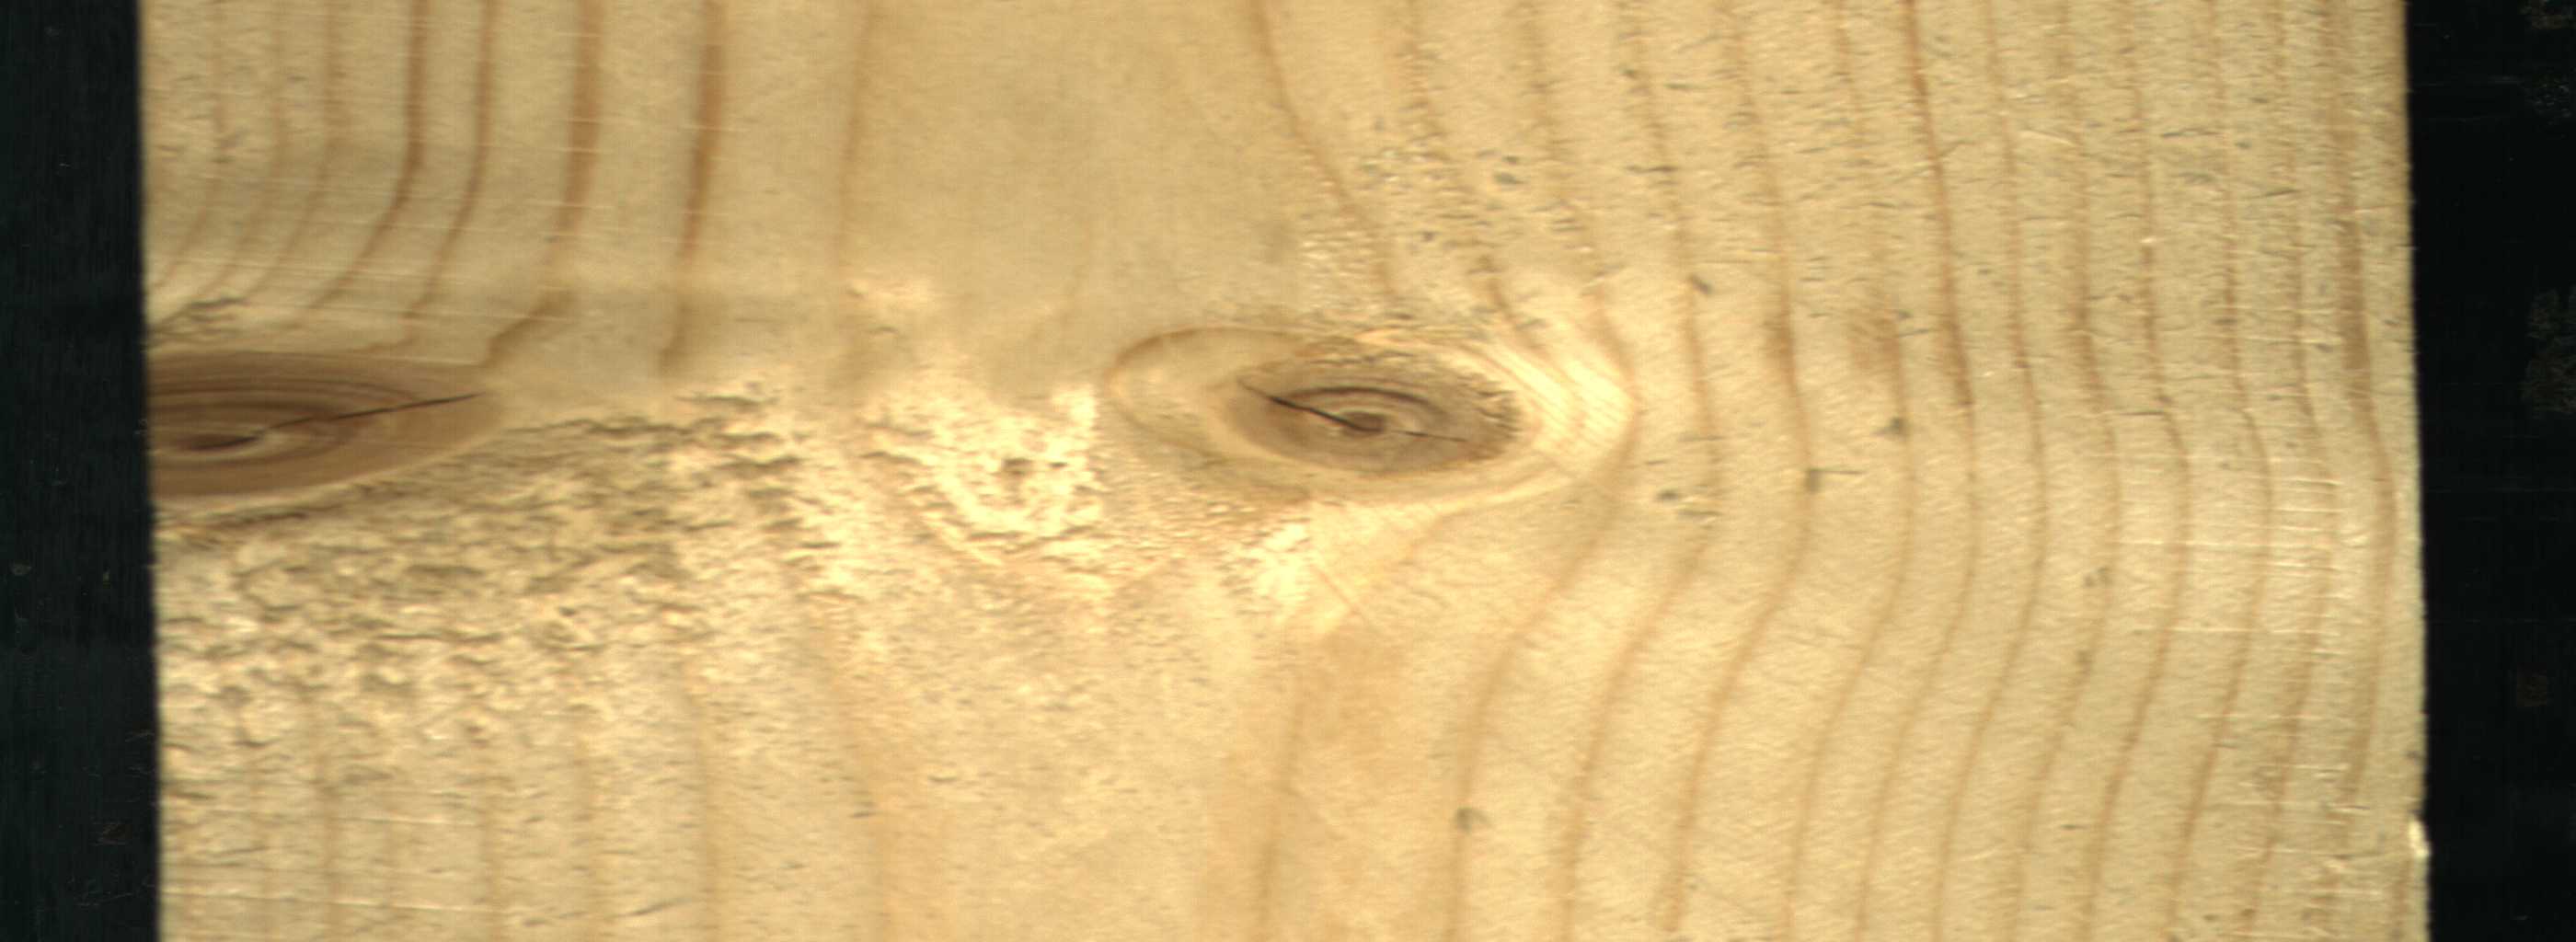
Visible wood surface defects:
knot_with_crack
knot_with_crack